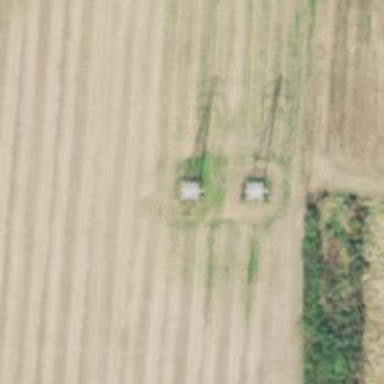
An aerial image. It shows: Lattice structure tower used for power distribution.